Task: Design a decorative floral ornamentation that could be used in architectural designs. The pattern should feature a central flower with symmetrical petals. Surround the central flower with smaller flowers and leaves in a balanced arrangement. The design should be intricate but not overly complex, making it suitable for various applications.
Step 1490:
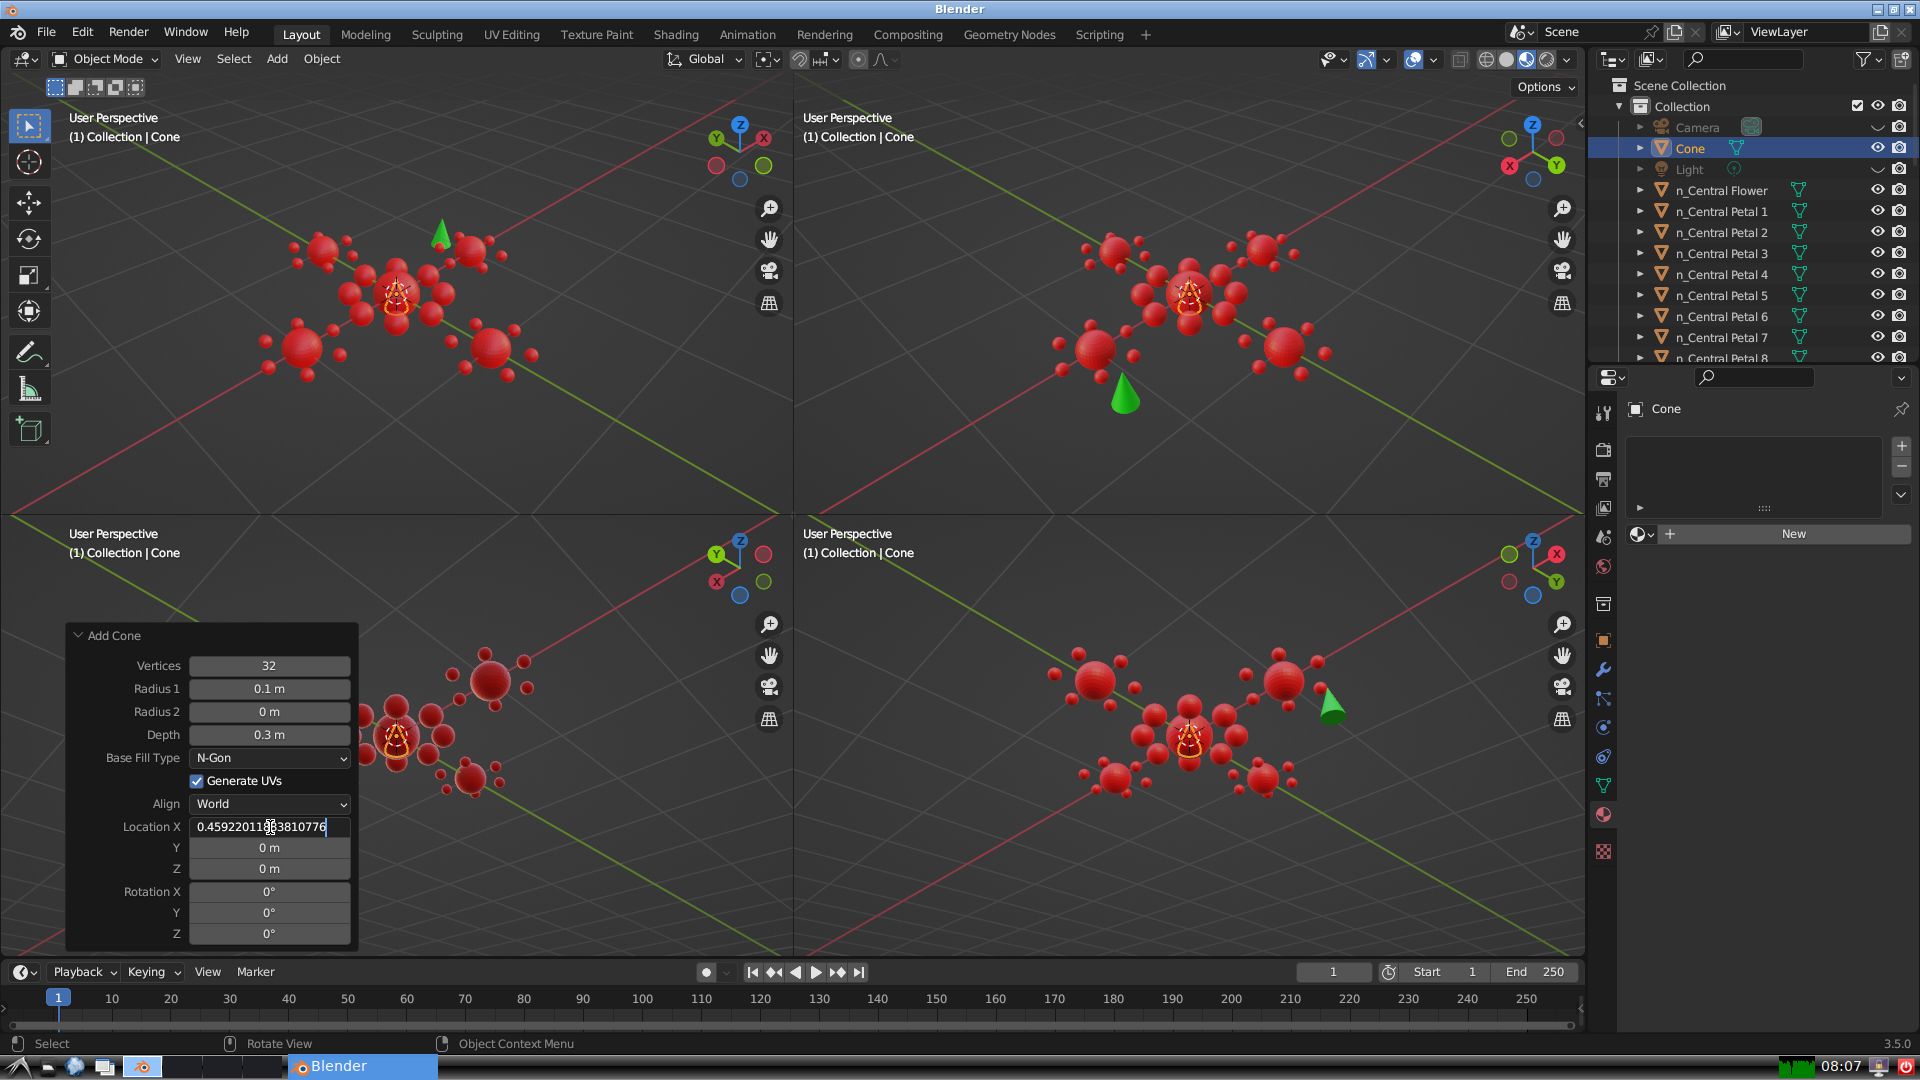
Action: {"key_press": ['Return']}